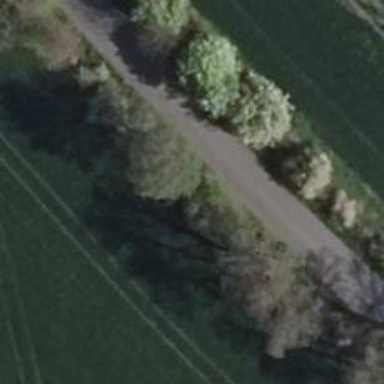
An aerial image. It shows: Row of deciduous broadleaved trees.